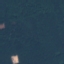
Label: Forest